Question: I have a loader component, loader component html which has show = true/ false. I am trying to include matSpinnner which is working just fine when I include in app.component.html but the background is not greyed out.
loading.component.html:
'''
<div class="spinner_container"><mat-spinner *ngIf="show"></mat-spinner></div>
'''
.css
'''
.spinner_container {
border-radius: 10px;
height: 70px;
left: 50%;
position: absolute;
top: 50%;
transform: translate(-50%,-50%);
width: 70px;
z-index: 3;
opacity: 0.5;
}
'''
in app.component.html:
'''
<app-header></app-header>
<app-loader></app-loader>
<router-outlet></router-outlet>
'''
Here app-loader is the loader component which I am placing in app.component.html, but how do I make the background of my application background grayed out, so that user cannot click on any controls until spinner goes off.
Here is the image of my spinner , it works fine except that all background controls are accessible and not grayed out.

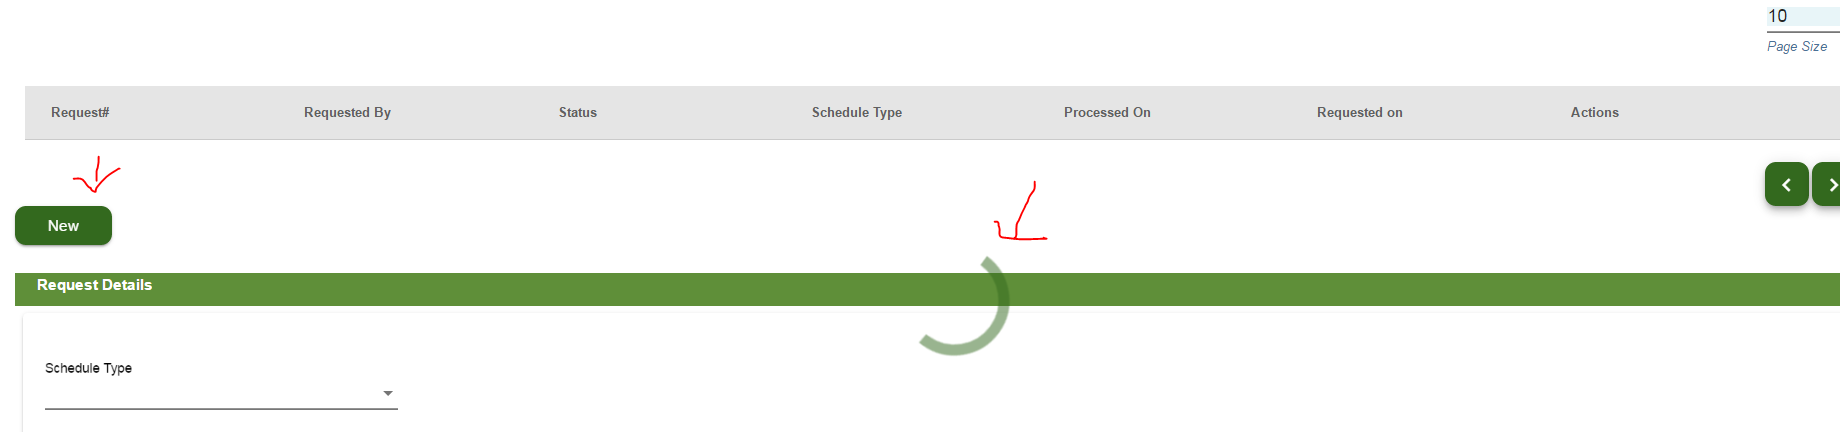
Answer: I'd do something like this :
'''
.dark-overlay{
background-color: rgba(0,0,0,0.7);
position: absolute; <--fixed as per the suggestion below
top:0;
left:0;
width: 100%;
min-height:805px; <-- make this div height or adjust to full page height
}
'''
Then you can just toggle the class display off and on with the spinner